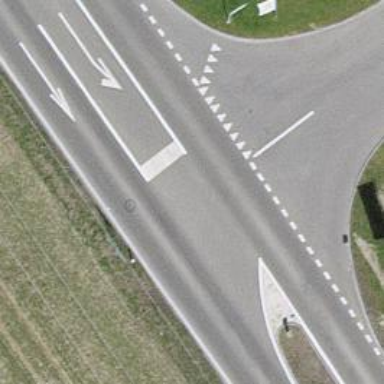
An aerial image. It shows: Road with "give way" sign.